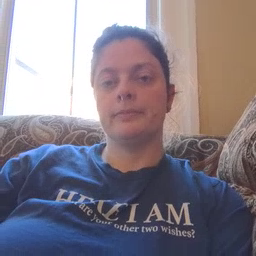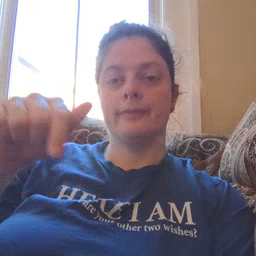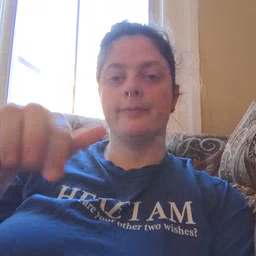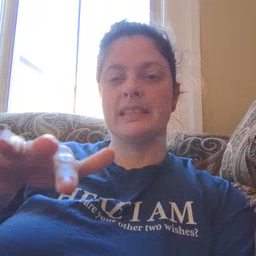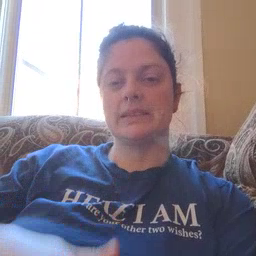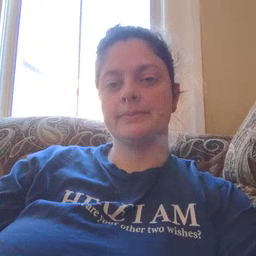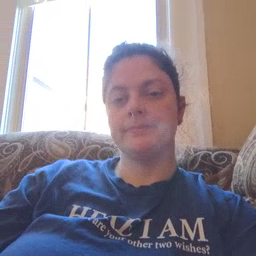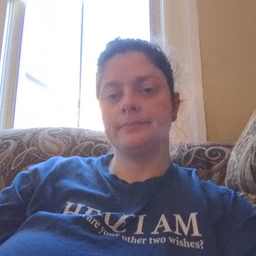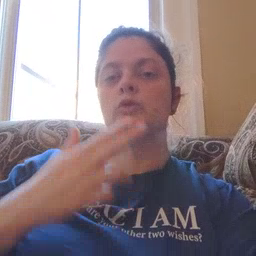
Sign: feet